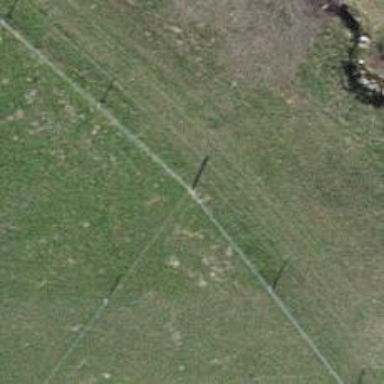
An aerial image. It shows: Fence.